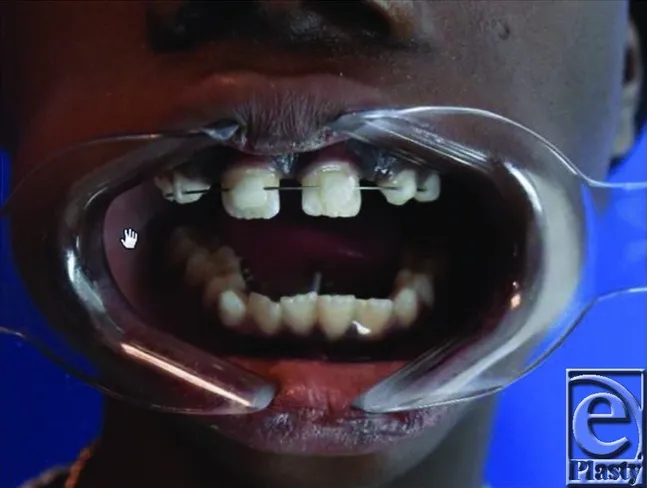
Preoperative intraoral physical examination shows significant malocclusion and chin deviation to the left on mouth opening.
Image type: medical_photograph (oral_photograph)